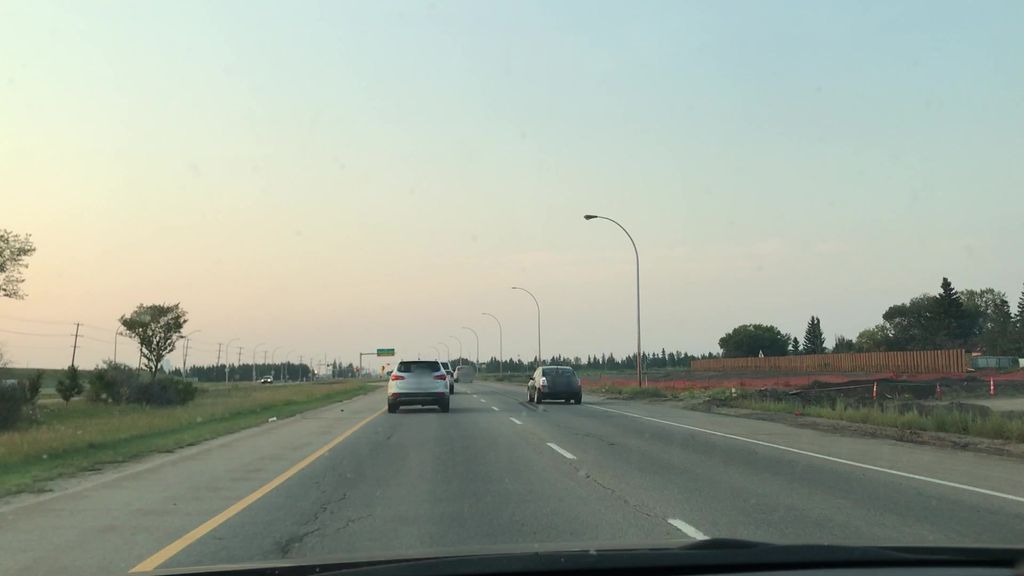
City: edmonton